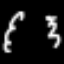
Label: squiggle